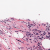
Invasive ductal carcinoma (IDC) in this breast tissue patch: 1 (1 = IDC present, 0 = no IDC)